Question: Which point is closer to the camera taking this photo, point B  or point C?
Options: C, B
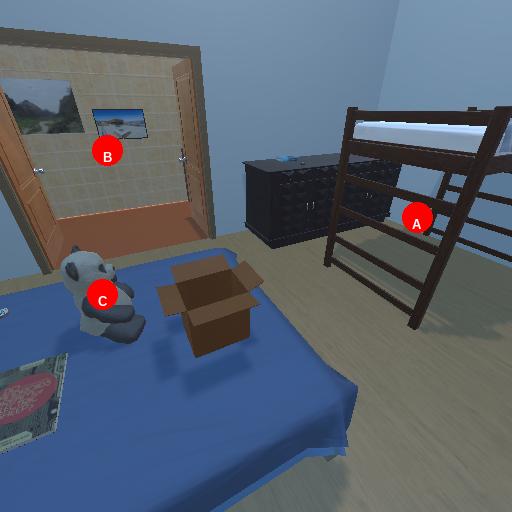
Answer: C